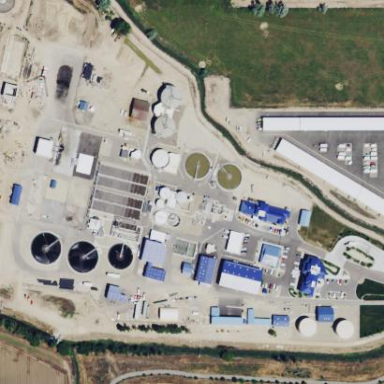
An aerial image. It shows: View of wastewater plant.